Interaction volume radius: 10 \u00c5
Interaction volume height: 10 \u00c5
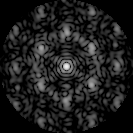
Disorder parameter: 0.5554